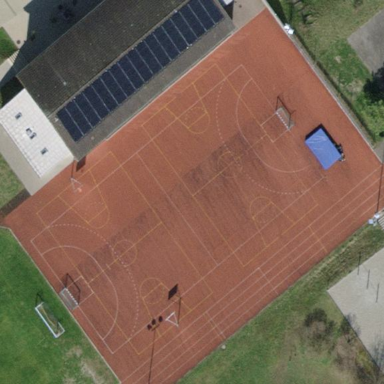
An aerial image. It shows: Multi-sport pitch with tartan surface for leisure activities.